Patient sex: F
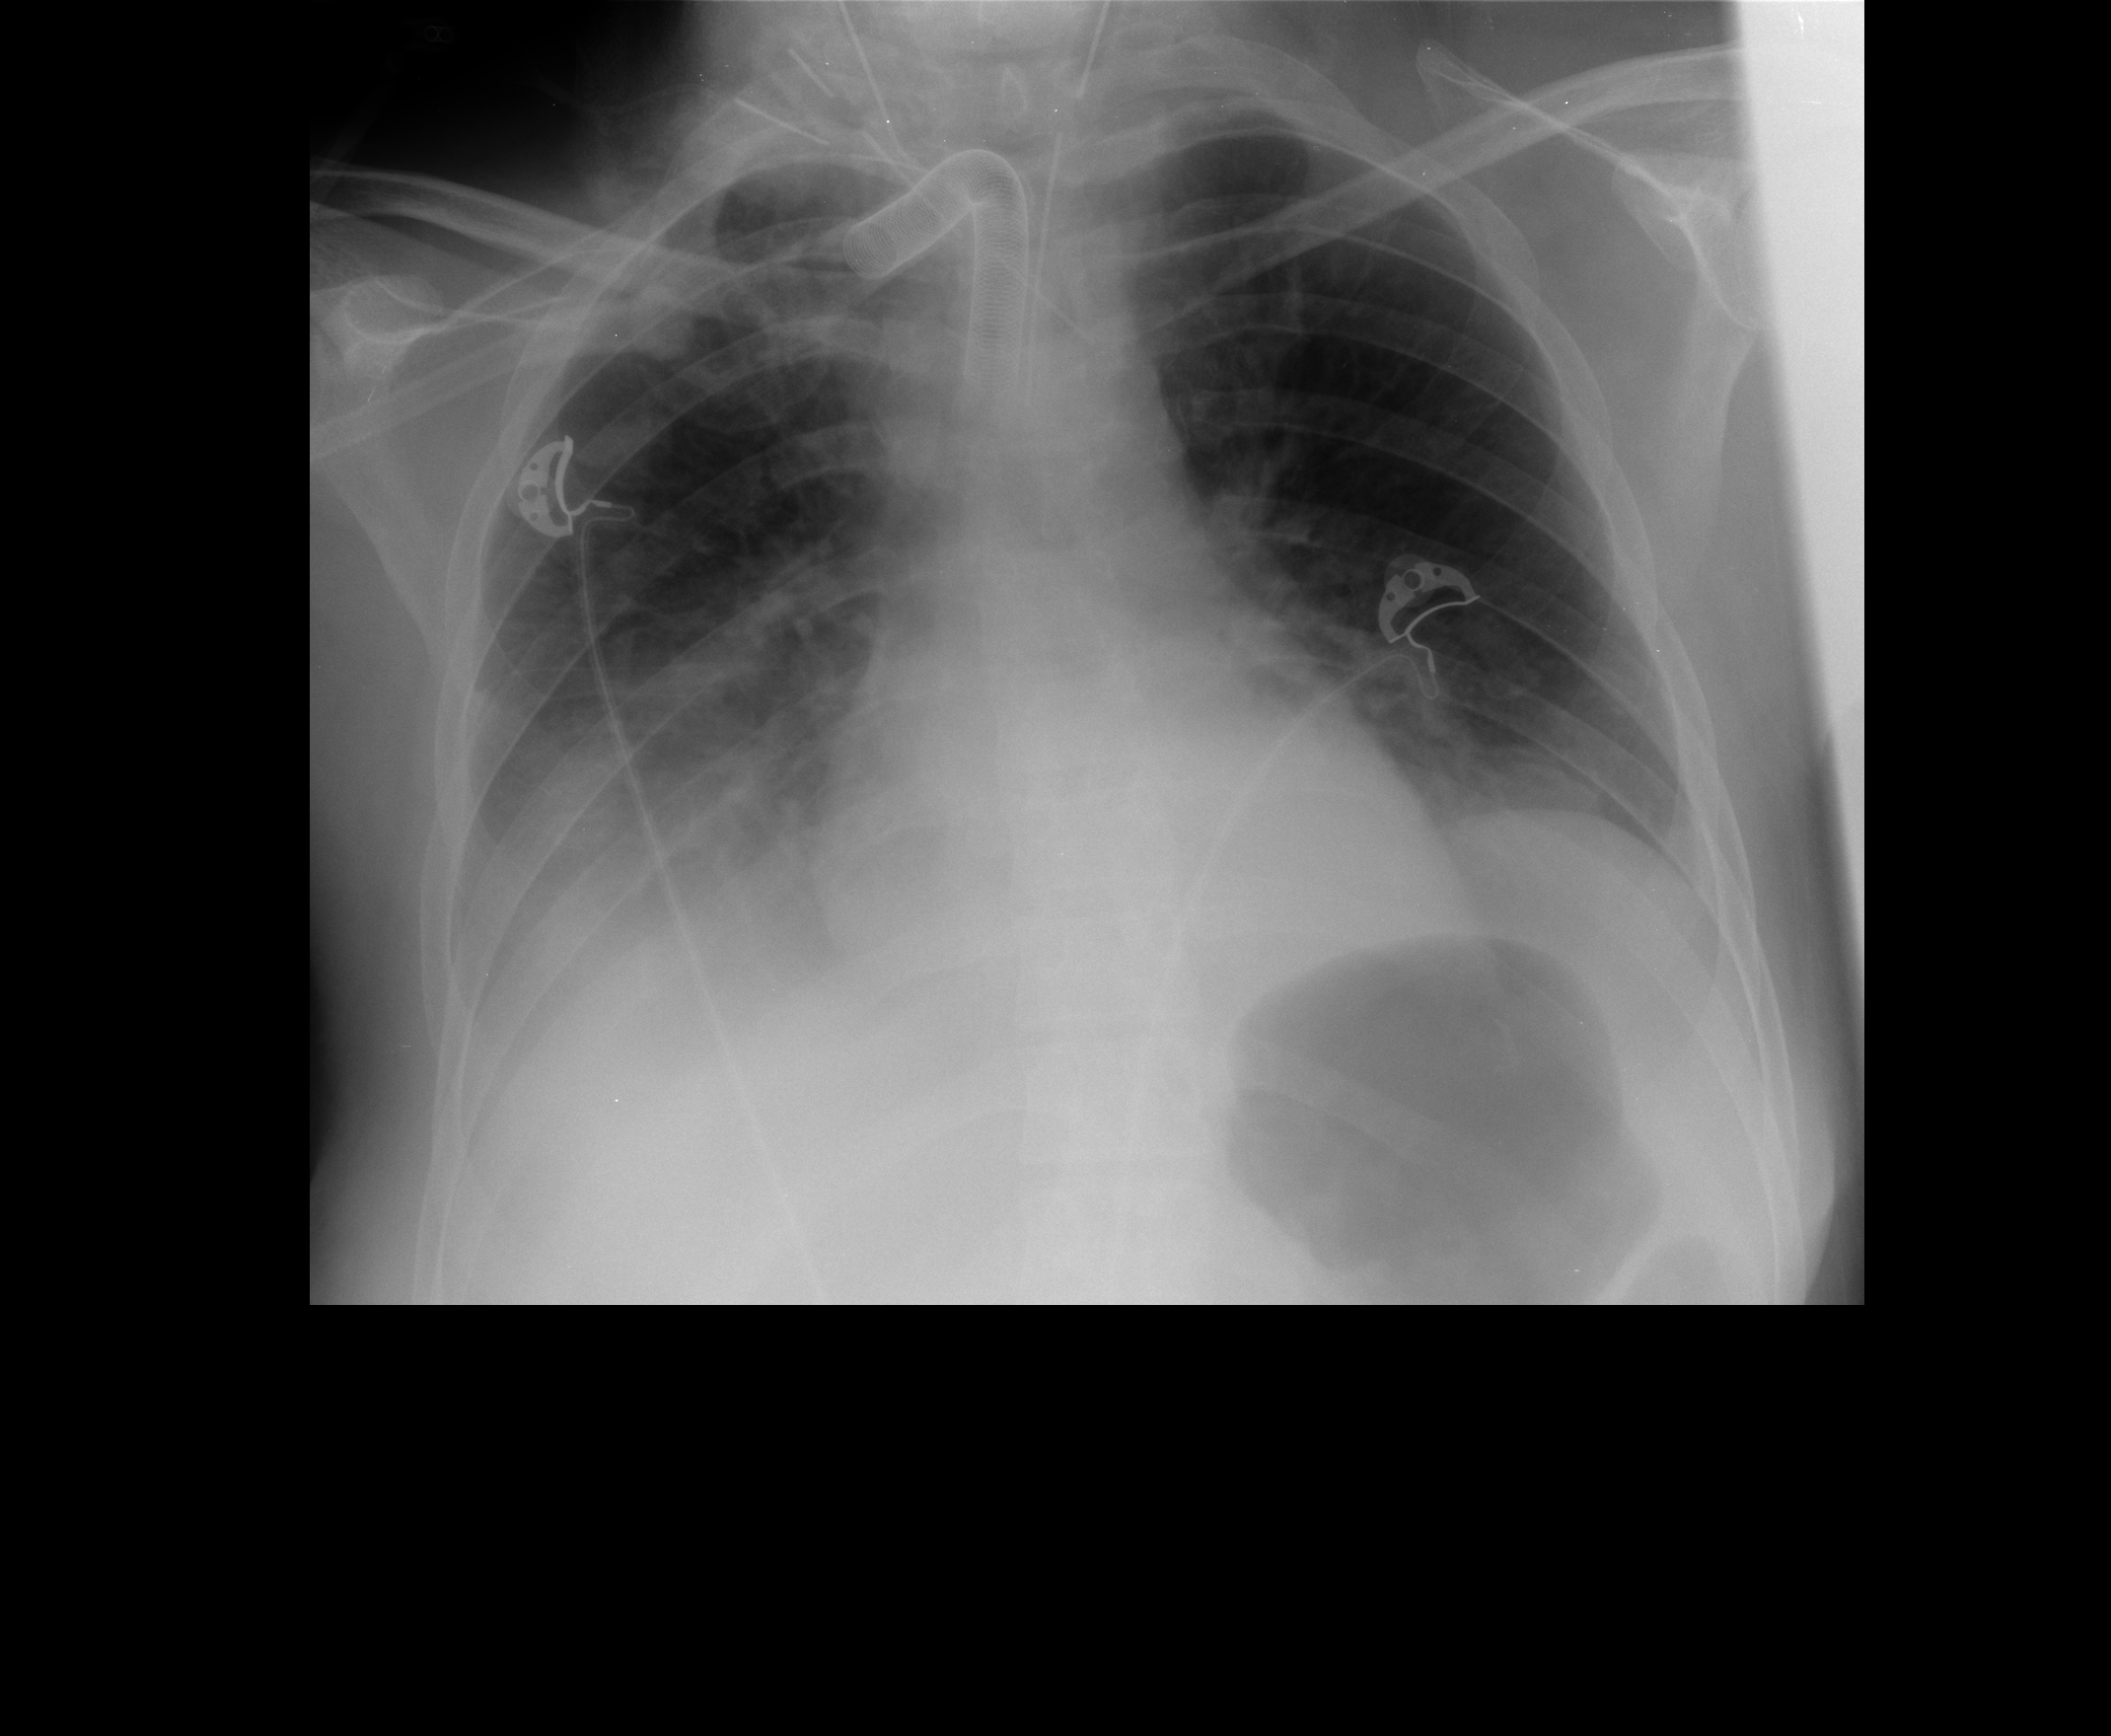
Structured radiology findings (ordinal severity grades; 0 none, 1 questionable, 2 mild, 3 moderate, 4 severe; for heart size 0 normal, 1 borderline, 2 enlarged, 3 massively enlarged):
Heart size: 0
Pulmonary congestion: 1
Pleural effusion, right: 2
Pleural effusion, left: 2
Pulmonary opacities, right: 2
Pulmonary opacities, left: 0
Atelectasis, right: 3
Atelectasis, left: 2